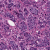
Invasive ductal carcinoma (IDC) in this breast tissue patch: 1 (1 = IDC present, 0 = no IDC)